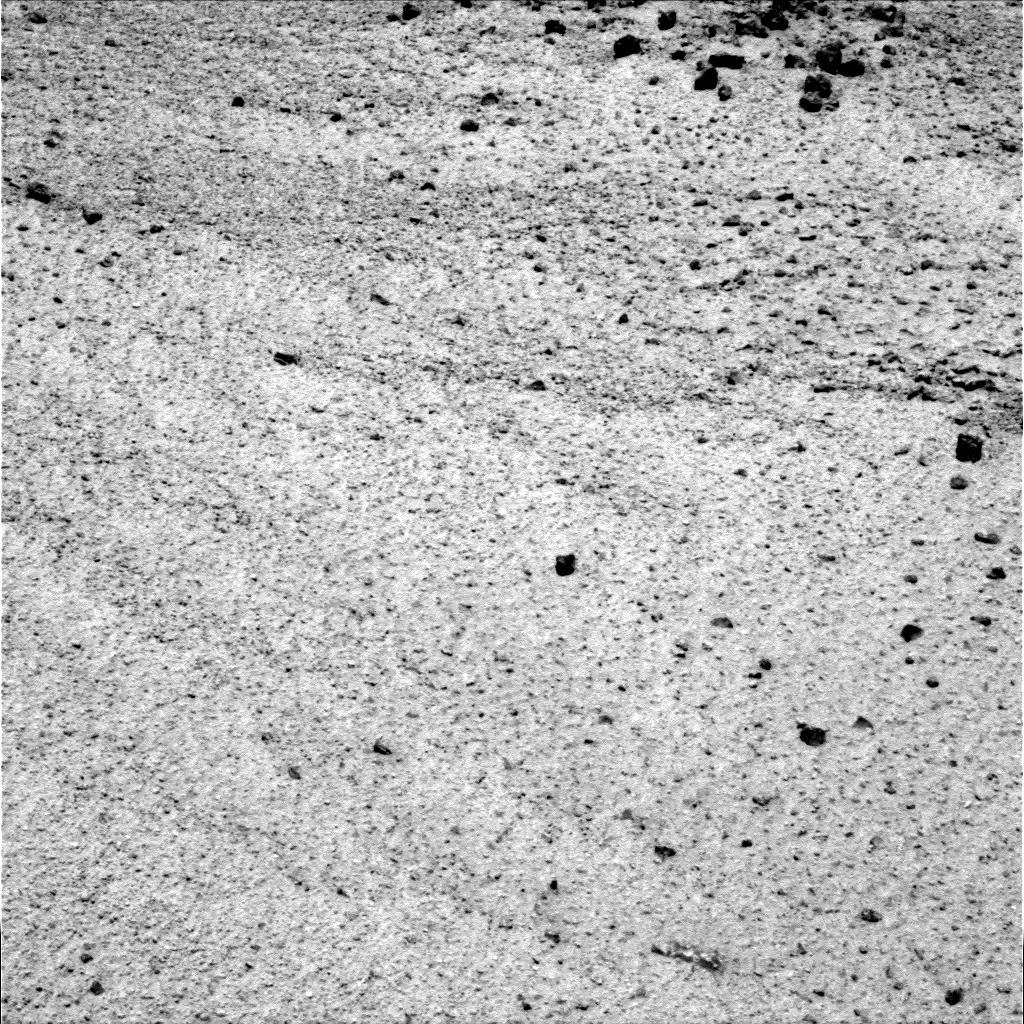
Terrain classes present: Bedrock, Gravel / Sand / Soil, Rock, Shadow